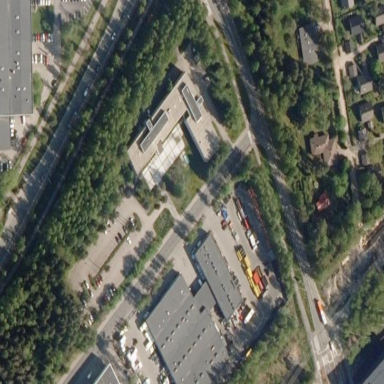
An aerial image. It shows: Industrial building.